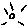
Label: sun